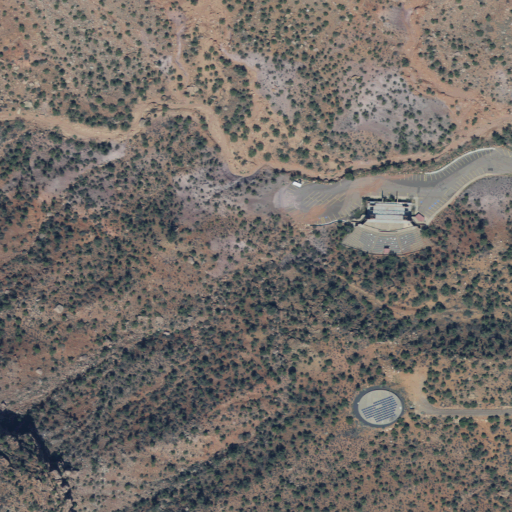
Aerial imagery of depression(s) in Utah named Obert C Tanner Amphitheater containing shrub, evergreen forest, low intensity development, and high intensity development